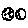
Label: moon